Acute ischemic stroke brain MRI, CoRegistered space, volume 192x192x30, slice 14 of 30.
ADC (apparent diffusion coefficient): 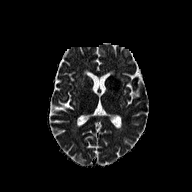
Tmax (time-to-maximum): 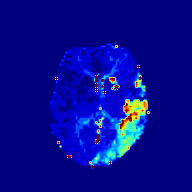
MTT (mean transit time): 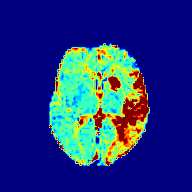
rCBF (relative cerebral blood flow): 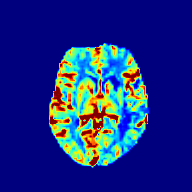
rCBV (relative cerebral blood volume): 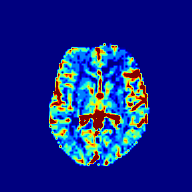
TTP (time-to-peak): 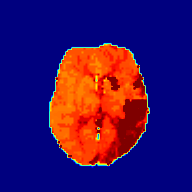
Final infarct lesion volume (90-day follow-up ground truth): 2101 voxels